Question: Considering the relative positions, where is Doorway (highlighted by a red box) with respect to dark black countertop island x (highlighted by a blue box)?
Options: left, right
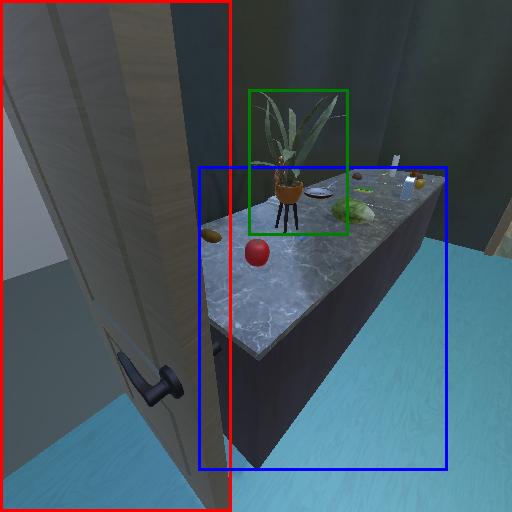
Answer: left